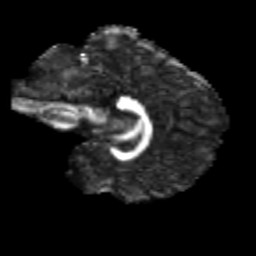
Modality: FA
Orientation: sagittal
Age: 19
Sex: female
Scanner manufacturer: siemens
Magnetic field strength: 3 T
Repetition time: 3.5 s
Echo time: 0.113 s